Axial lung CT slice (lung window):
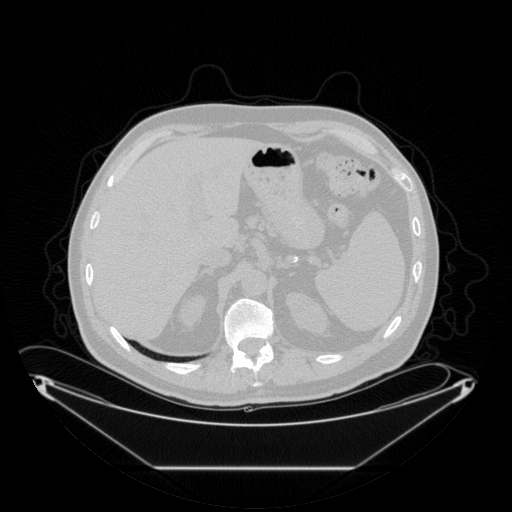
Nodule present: no